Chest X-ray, PA view. Patient: 16 years old, sex M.
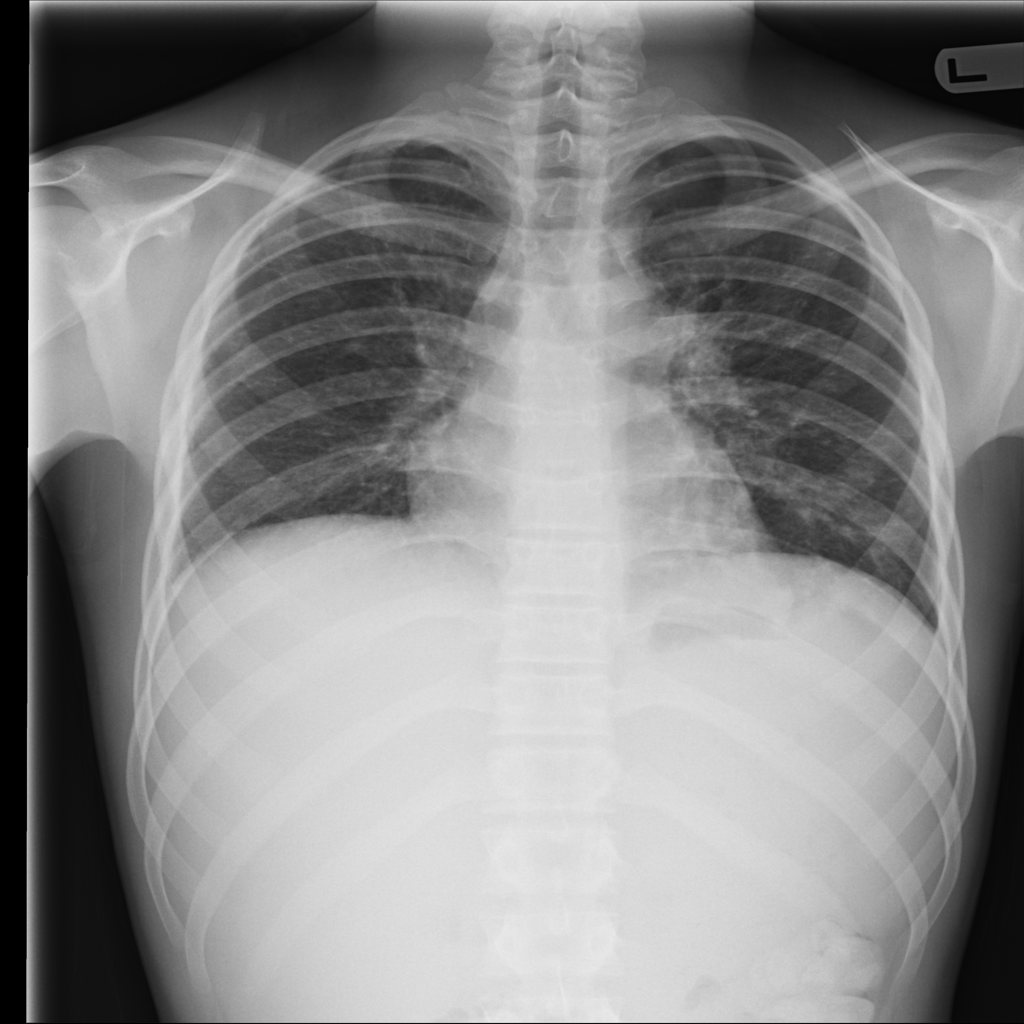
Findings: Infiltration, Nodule